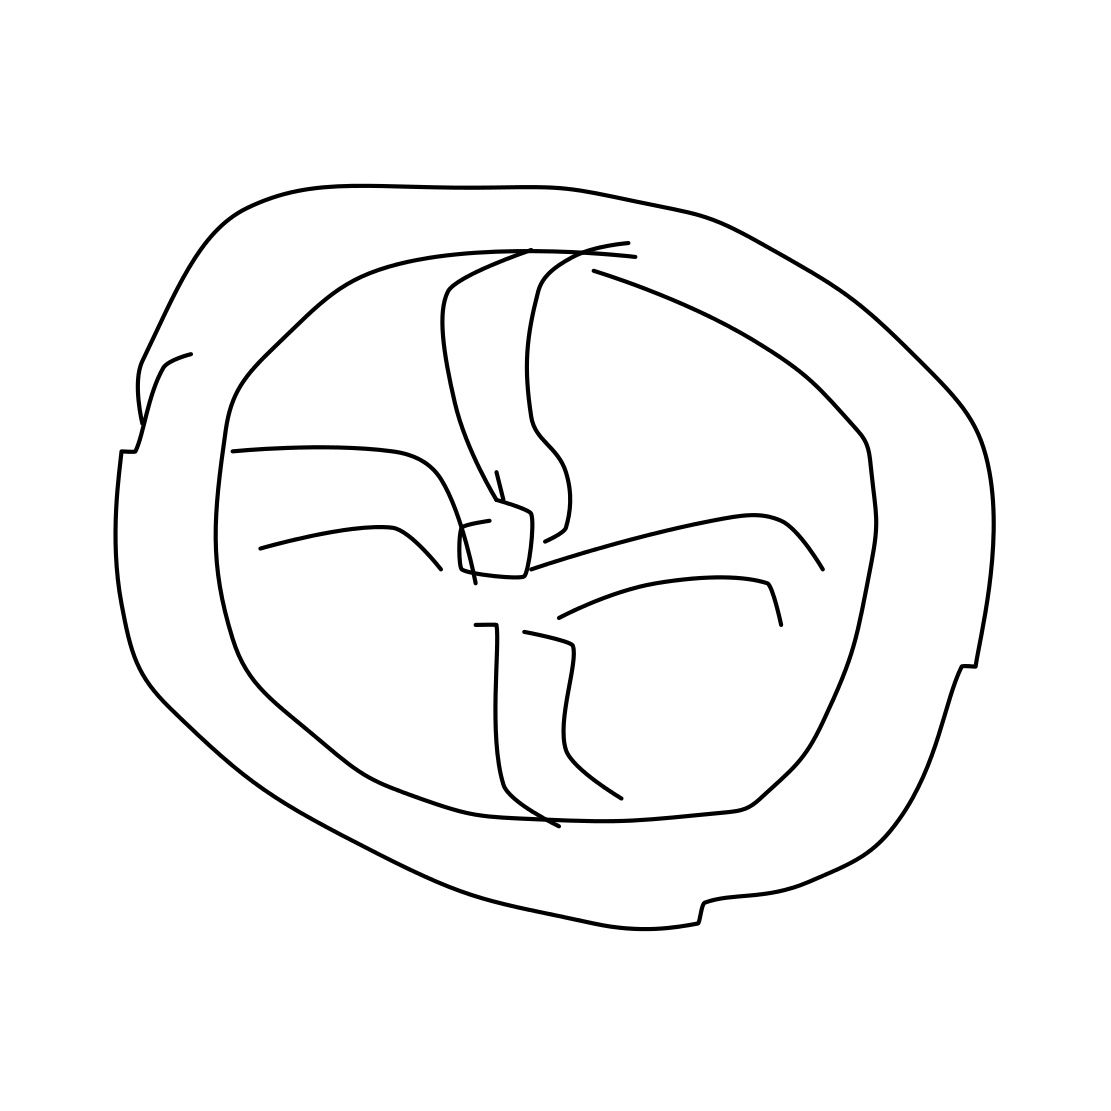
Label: tire